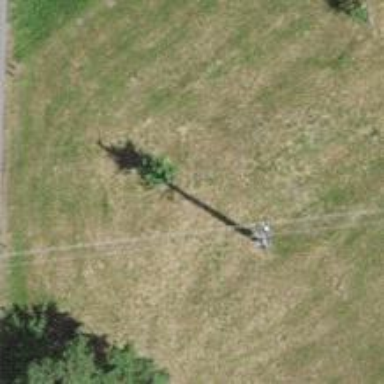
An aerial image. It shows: Utility pole in the area.